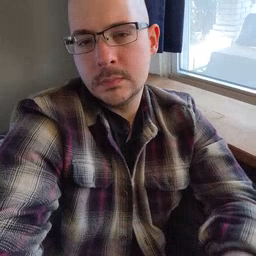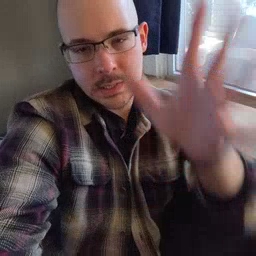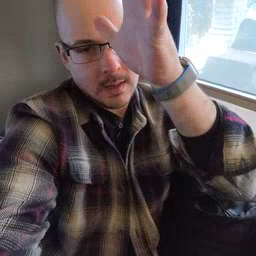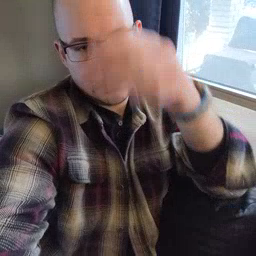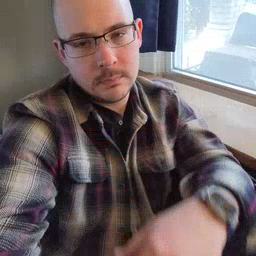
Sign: dad